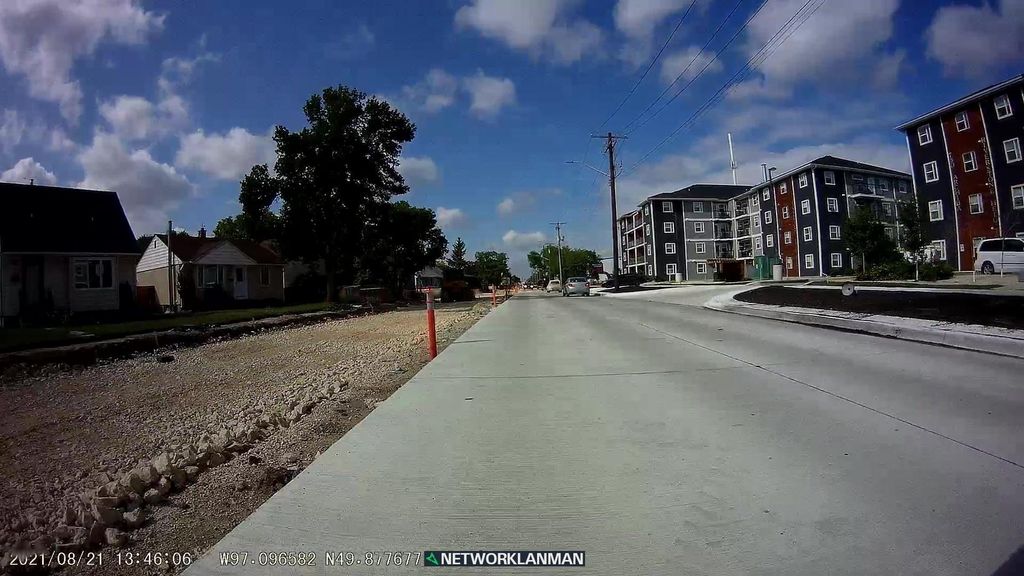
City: winnipeg